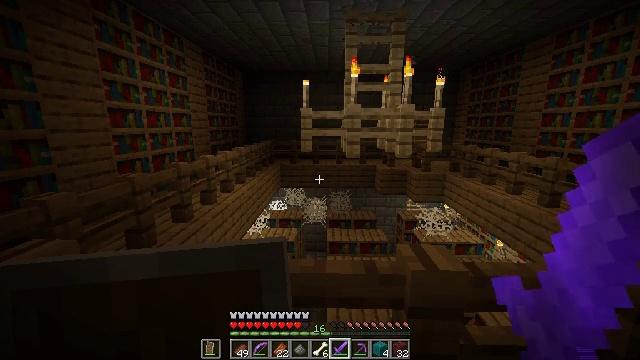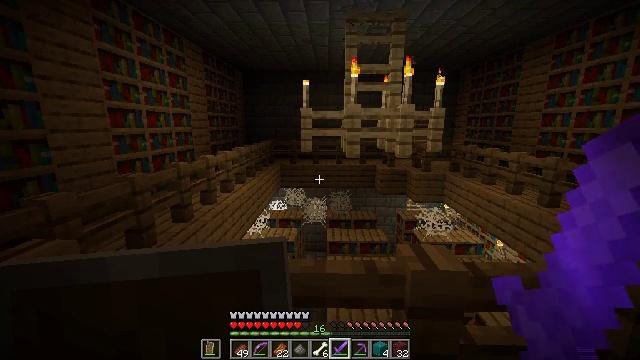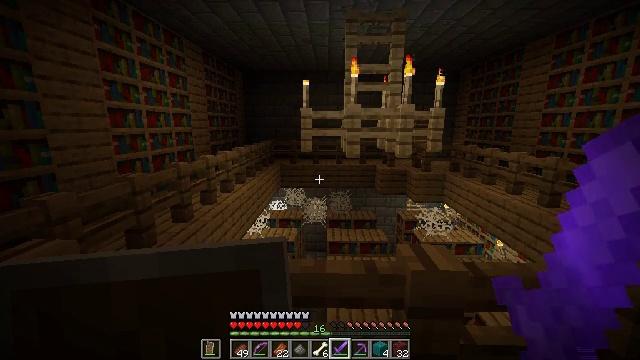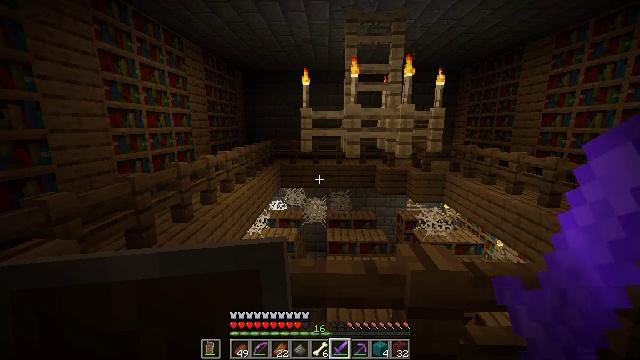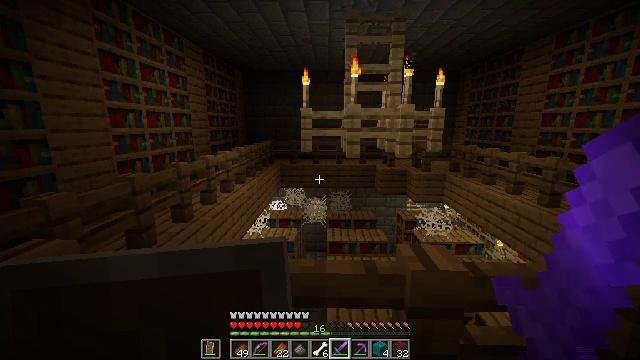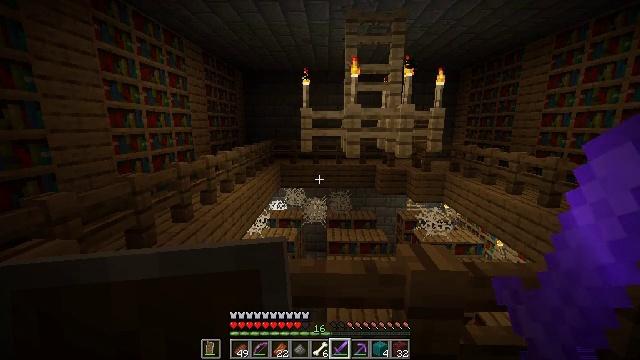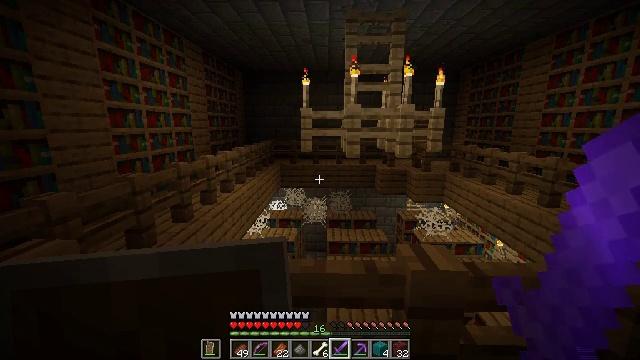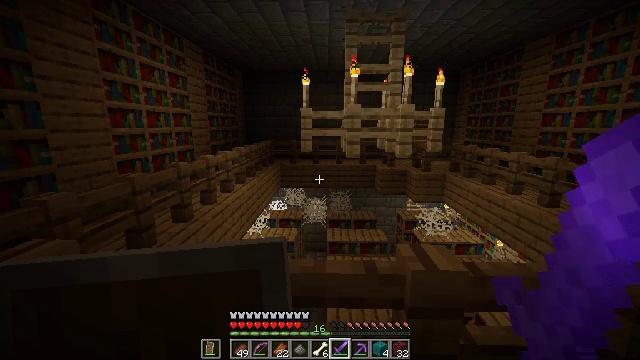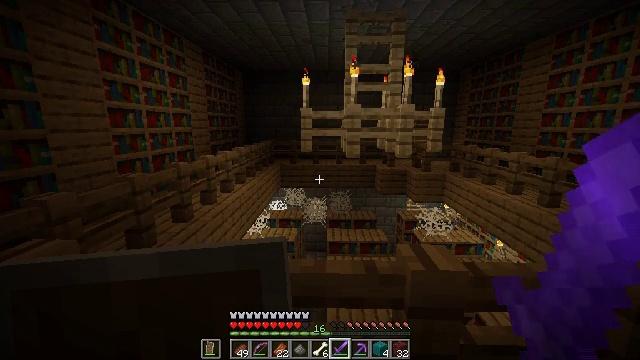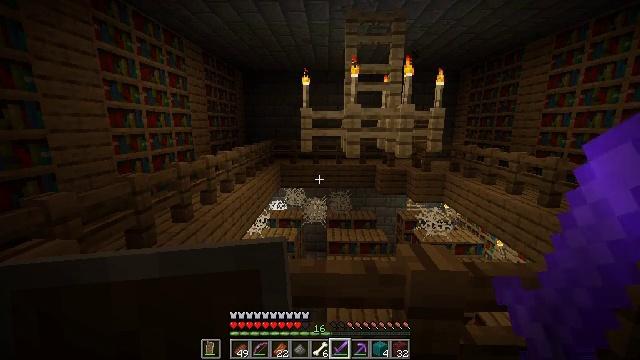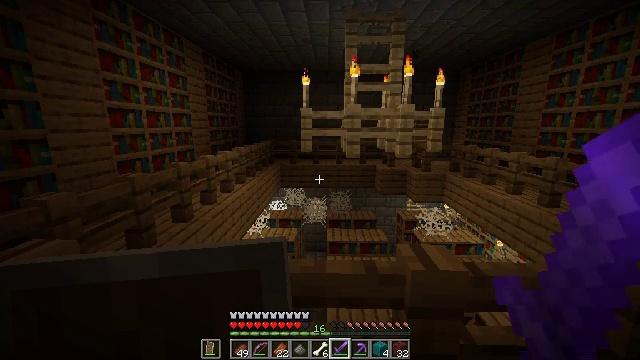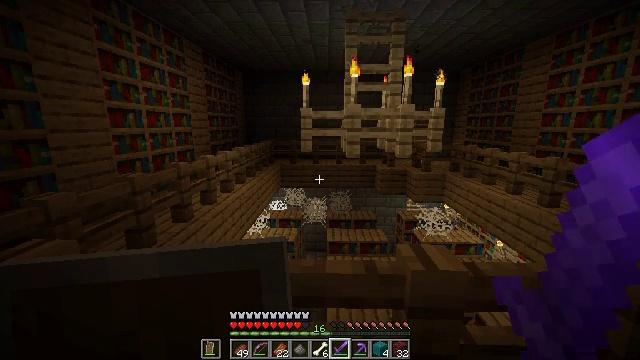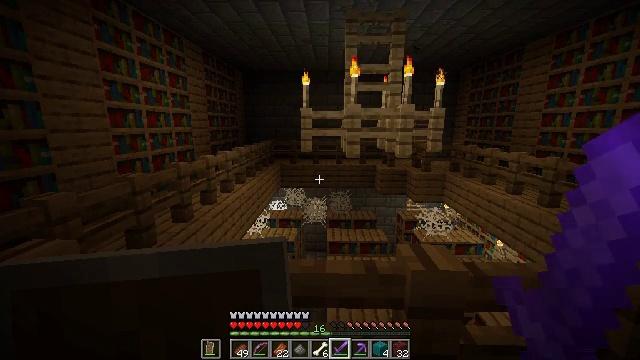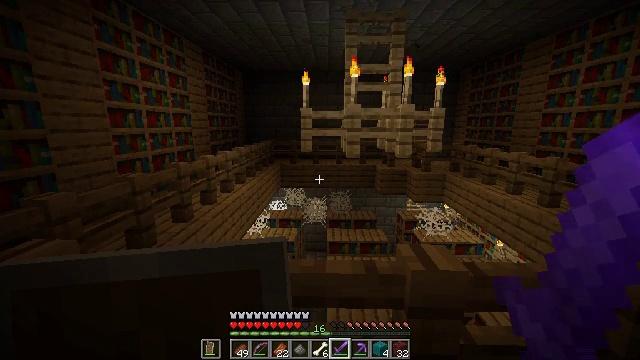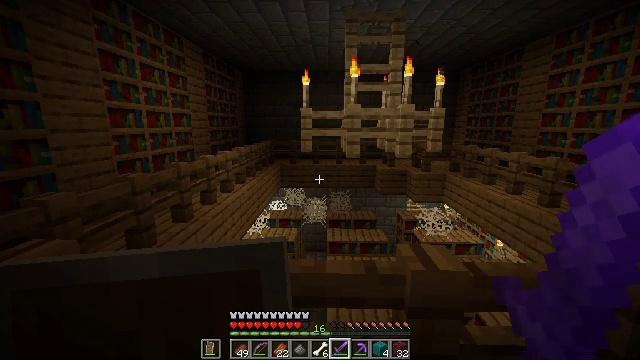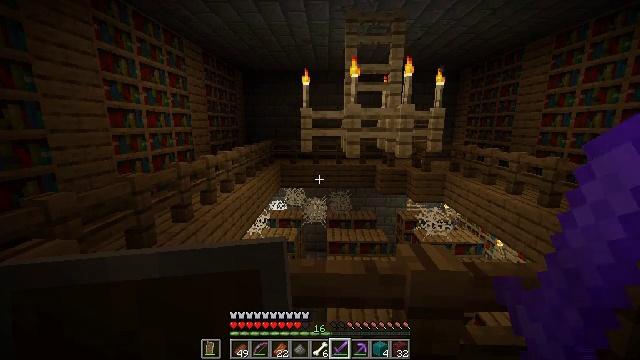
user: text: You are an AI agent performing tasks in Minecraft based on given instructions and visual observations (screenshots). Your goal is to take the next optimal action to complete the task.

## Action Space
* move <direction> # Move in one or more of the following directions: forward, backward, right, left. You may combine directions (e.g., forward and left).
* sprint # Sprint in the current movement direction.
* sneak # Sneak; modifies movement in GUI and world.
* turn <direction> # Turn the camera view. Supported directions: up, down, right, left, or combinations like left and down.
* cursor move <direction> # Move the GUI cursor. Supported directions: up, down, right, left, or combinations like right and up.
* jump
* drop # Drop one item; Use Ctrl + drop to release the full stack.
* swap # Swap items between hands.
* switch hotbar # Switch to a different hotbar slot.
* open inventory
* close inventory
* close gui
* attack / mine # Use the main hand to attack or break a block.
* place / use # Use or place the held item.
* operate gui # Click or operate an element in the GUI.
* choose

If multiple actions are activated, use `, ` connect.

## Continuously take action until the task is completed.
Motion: motion action
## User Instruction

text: Clear out the cobweb from the stronghold.
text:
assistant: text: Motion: no_op
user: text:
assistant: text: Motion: no_op
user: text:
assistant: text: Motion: no_op
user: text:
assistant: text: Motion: no_op
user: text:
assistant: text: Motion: no_op
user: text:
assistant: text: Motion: no_op
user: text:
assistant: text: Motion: no_op
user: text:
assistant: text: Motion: no_op
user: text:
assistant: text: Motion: no_op
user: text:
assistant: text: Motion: no_op
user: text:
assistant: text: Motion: no_op
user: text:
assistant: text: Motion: no_op
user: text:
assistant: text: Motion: no_op
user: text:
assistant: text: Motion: no_op
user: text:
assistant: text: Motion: no_op
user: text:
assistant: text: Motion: no_op
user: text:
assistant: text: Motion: no_op
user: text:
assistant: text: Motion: no_op
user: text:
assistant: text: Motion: no_op
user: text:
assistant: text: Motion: no_op
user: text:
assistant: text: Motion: no_op
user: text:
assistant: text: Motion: no_op
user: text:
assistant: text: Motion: no_op
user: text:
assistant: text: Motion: no_op
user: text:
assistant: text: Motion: no_op
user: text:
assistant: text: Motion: no_op
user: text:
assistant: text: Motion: no_op
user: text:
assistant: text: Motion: no_op
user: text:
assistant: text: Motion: no_op
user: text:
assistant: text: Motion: no_op